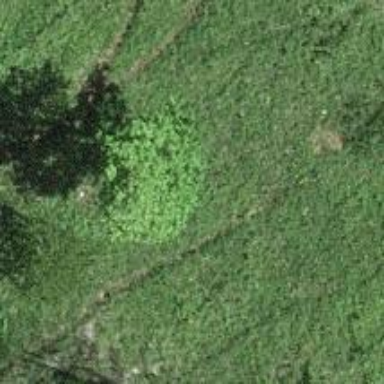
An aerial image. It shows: Single tag "natural: tree."